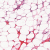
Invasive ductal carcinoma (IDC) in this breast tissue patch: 0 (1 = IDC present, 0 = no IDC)